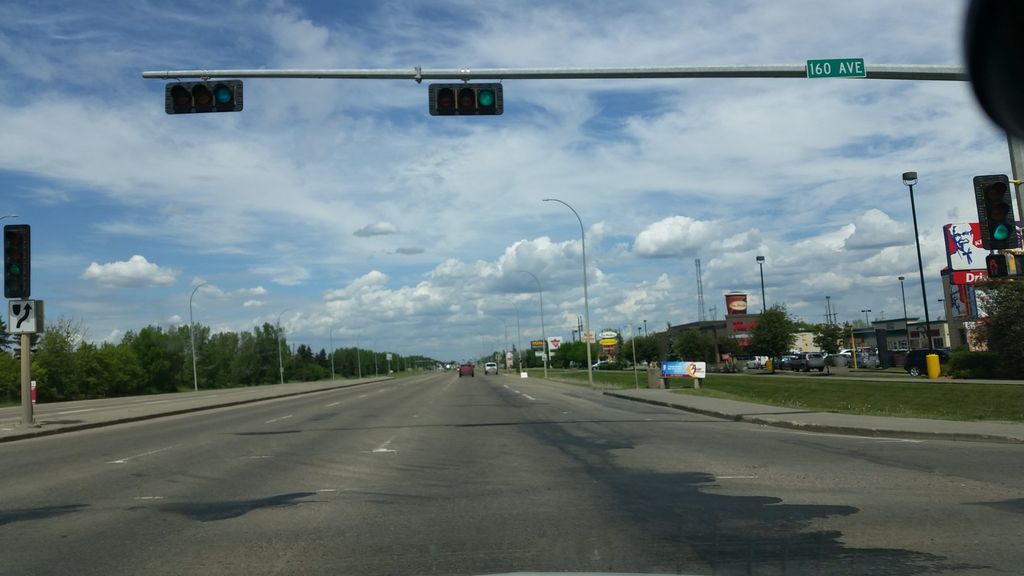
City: edmonton